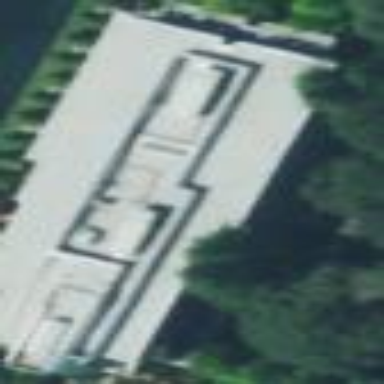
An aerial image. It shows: Office building.